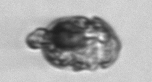
Label: Proterythropsis